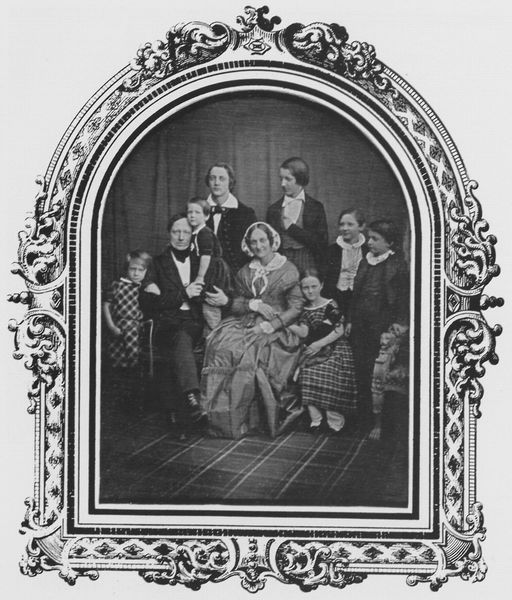
Titel: Der Hamburger Kaufmann Joh. Phil. Bartels und Ehefrau Pauline mit ihren Kindern
Künstler: Carl Ferdinand Stelzner
Schlagwörter: arch, chair, curtain, men, ornate, people, white, women, black, carpet, chairs, collar, dress, dresses, familie, formal, girls, gray, group, hair, lace, old, painting, portrait, robe, seated, sisters, sitting, woman, picture, rug, floor, hand, man, girl, boy, child, suit, black and white, frame, bonnet, cap, coat, mother, scarf, cravat, smile, photo, children, portraits, suits, happy, smiles, victorian, haus, schwarz, weiss, pose, cat, family, shoe, home, western, black white, rich, grid, father, son, foto, scared, photograph, photography, creepy, boys, parents, adults, daughter, family portrait, posed, tile, rahmen, daughters, framed, husband, wife, portait, plaid, kinder, doll, portret, nine, balck, 1800s, dreses, il, 9, tartan, 1900s, 1, mom, ascot, collars, old picture, brothers, sai, smart, sons, old time, family photo, graduation, suites, bnw, familyù, plaid dress, happniess, chirdren, ace